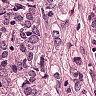
Metastatic tissue present: yes